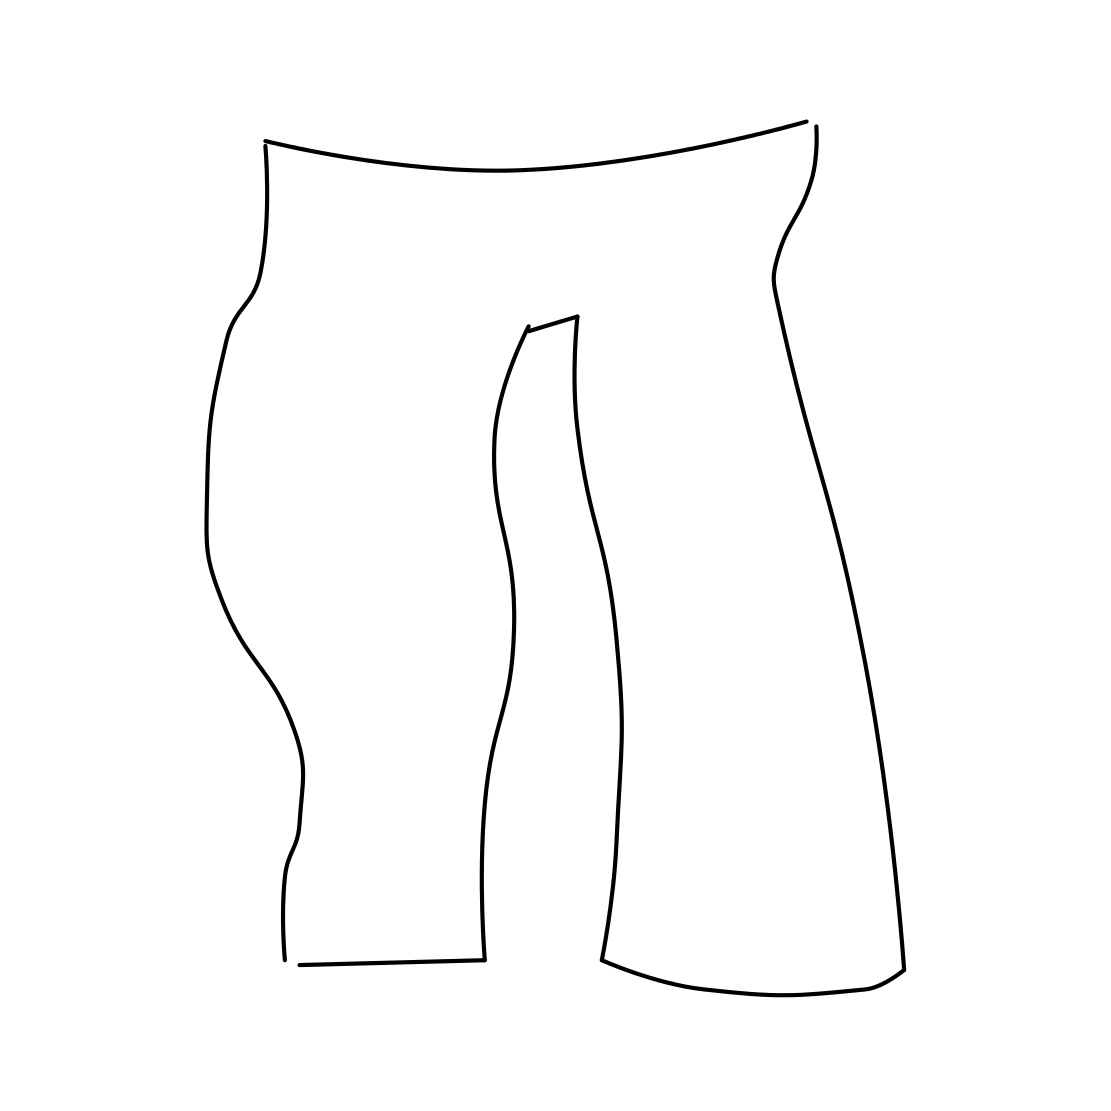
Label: trousers